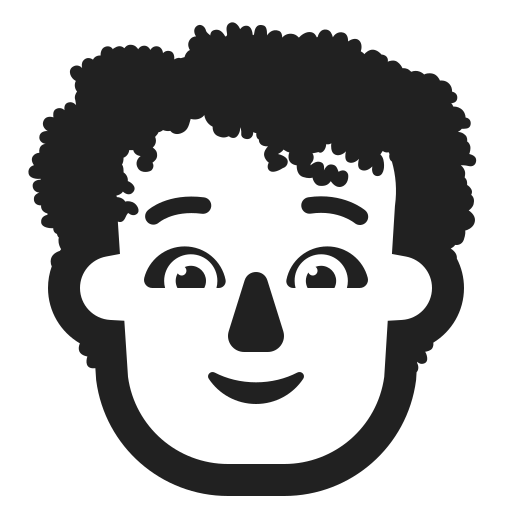
person curly hair high contrast default